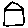
Label: house